RGB frame:
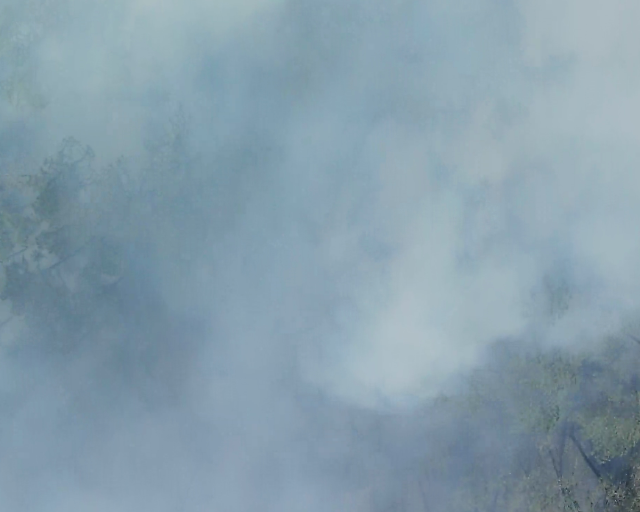
Thermal frame:
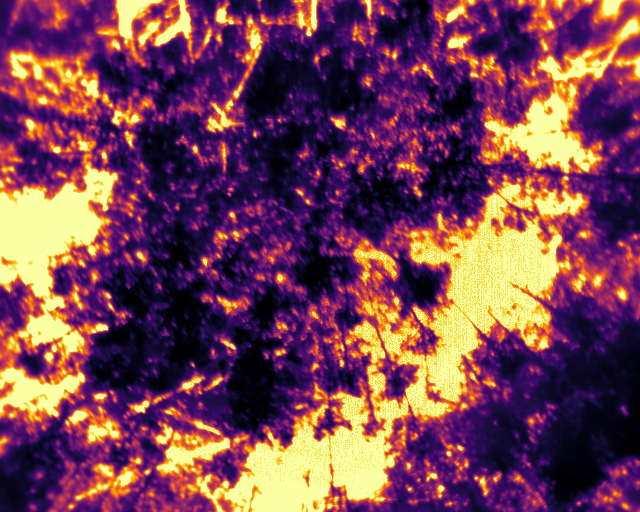
Captured: 2026-02-27 02:38:55
Pixels at or above 80 °C: 195448 (fraction of frame: 0.5965)